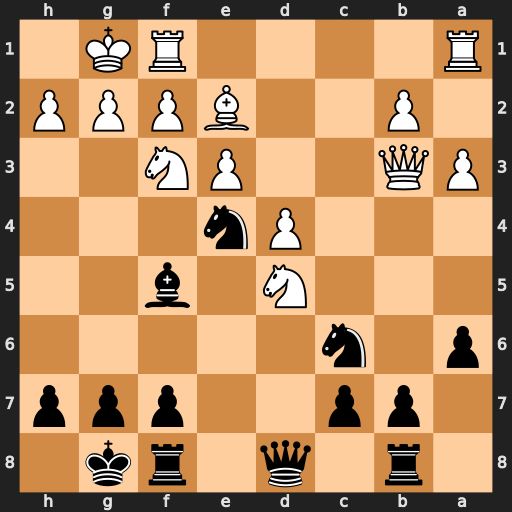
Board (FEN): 1r1q1rk1/1pp2ppp/p1n5/3N1b2/3Pn3/PQ2PN2/1P2BPPP/R4RK1
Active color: b
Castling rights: -
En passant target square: -
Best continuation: Be6